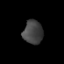
Tissue: prostate
Cell type: T cells
Senescence score: 0.211
Nuclear area (px): 453
Mean DAPI intensity: 67.097